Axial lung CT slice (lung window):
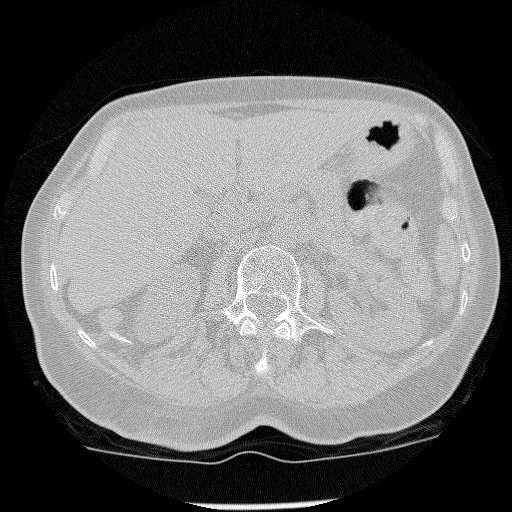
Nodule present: no